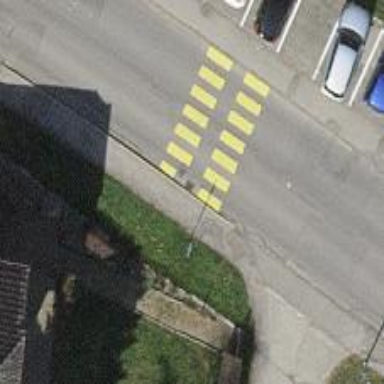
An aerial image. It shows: Uncontrolled zebra crossing.